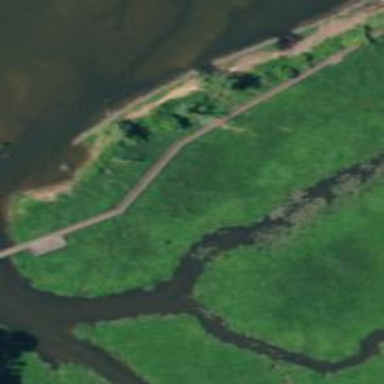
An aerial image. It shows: Path.